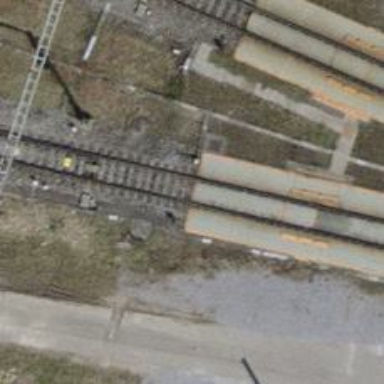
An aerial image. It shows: Rail yard with electrified tracks. The railway has single track with contact line. There is beam retarder on the railway.